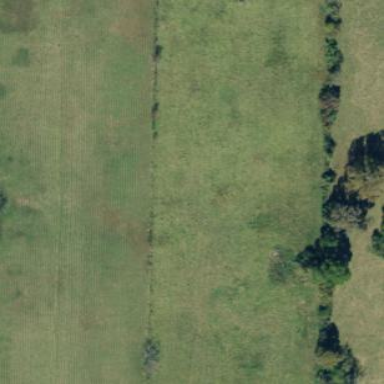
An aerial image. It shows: Agricultural meadow.